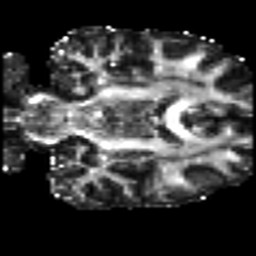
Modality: FA
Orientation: coronal
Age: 37
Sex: female
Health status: ill
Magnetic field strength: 3 T
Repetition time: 8.4 s
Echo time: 0.0926 s